Field crop: maize
Growth stage: 1
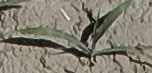
Species: sorghum